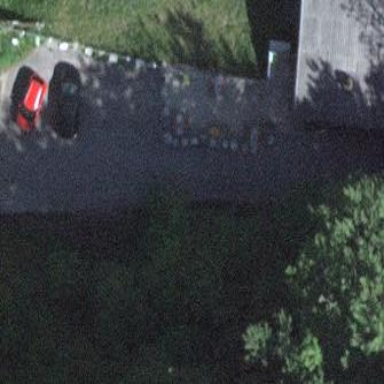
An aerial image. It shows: Paved parking area.